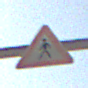
Verkehrszeichen: FussgaengerRechts
Umgebung: Outdoor, Suburban
Tageszeit: MorningAfternoon
Wetter: Clear
Licht: Natural
Jahreszeit: NotSpecified
Kontrast: HighContrast